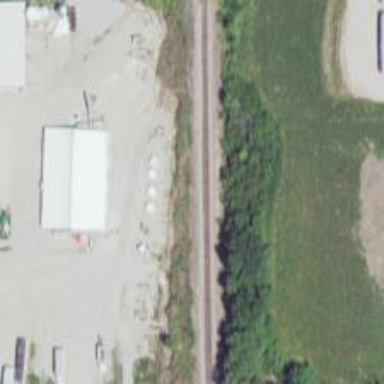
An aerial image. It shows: Railway spur service.